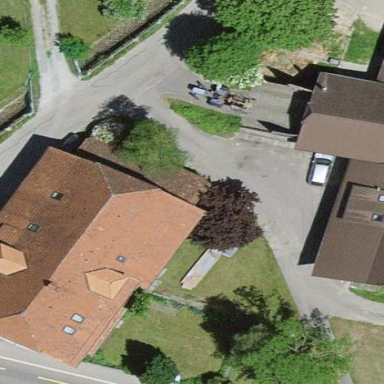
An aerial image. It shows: Farm building.